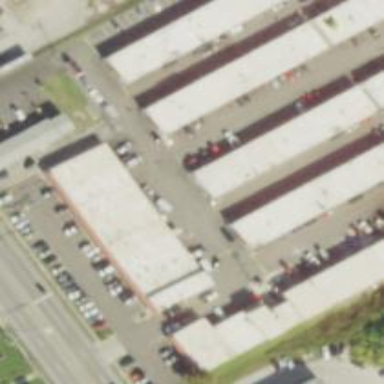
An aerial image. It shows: Group of garages.